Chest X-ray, AP view. Patient: 59 years old, sex M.
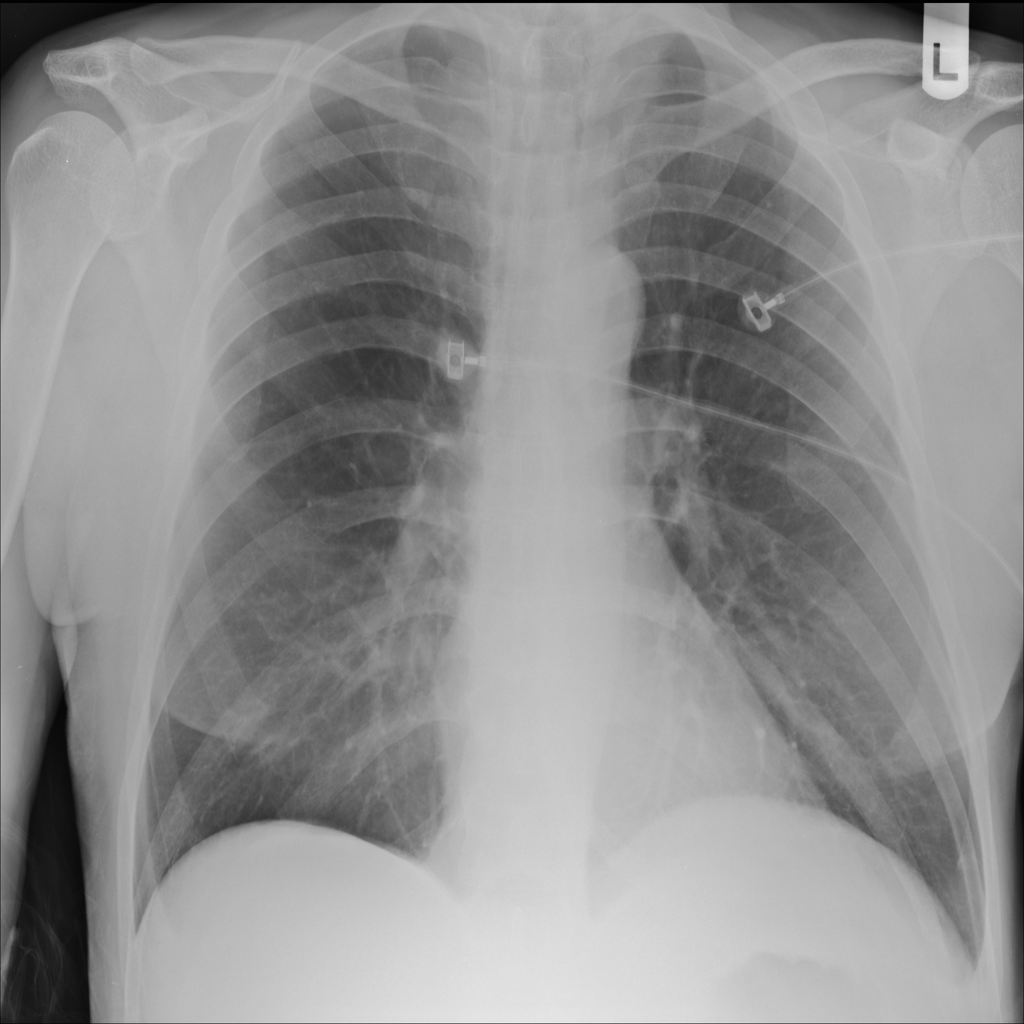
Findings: No Finding